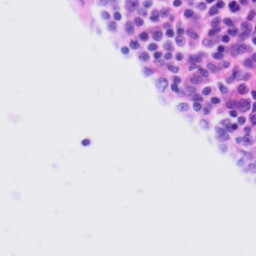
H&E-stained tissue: Tonsil